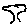
Label: tree